Aerial crown-view tile of a tropical tree (Barro Colorado Island, Panama), acquired 20250317:
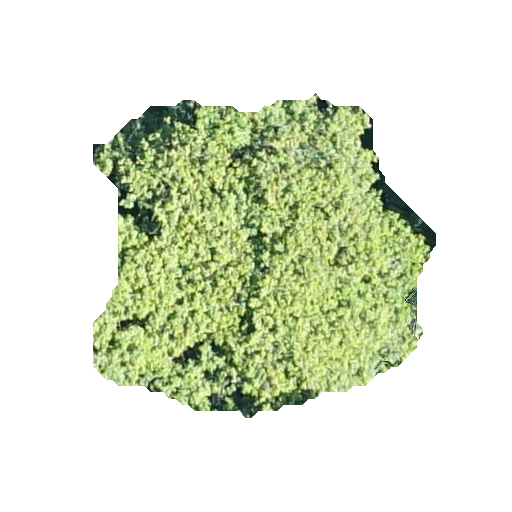
Species: Inga thibaudiana
GBIF accepted scientific name: Inga thibaudiana
Crown area: 125.781 m²